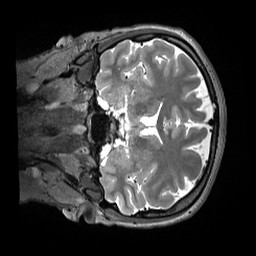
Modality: T2w
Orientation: coronal
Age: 22
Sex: female
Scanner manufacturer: siemens
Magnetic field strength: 3 T
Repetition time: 3.2 s
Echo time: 0.408 s